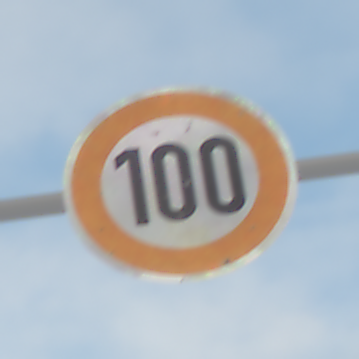
Verkehrszeichen: Geschwindigkeit100
Umgebung: Outdoor, Nature
Tageszeit: MorningAfternoon
Wetter: Overcast
Licht: Natural
Jahreszeit: Winter
Kontrast: LowContrast